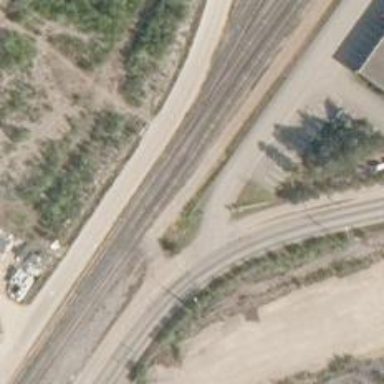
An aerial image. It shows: Abandoned railway yard.